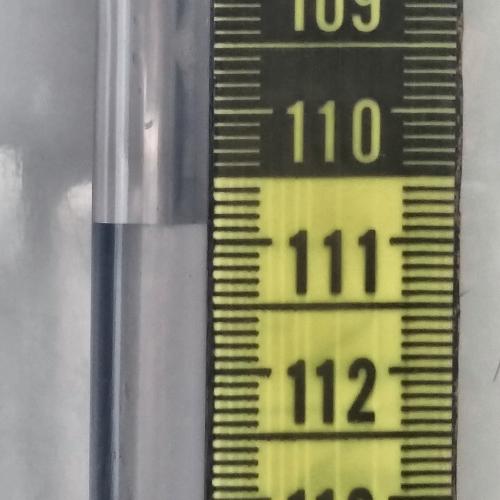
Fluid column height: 110.9 cm